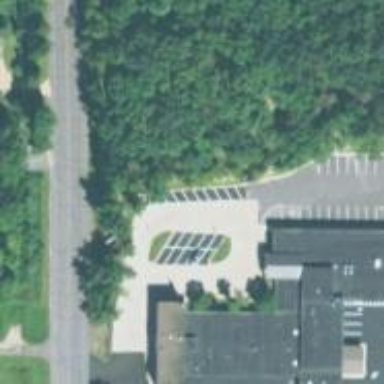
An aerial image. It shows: School building.